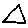
Label: triangle